Question: Starting with iOS 7, Apple have been using nicer rounded corners in visual elements such as icons. In iOS 11, these rounded corners are abundant in system UI elements, such as Control Center and many other places.

the 'cornerRadius' APIs on eg 'CALayer' etc are more basic.
Is there some API which gives you the nice new roundedness?
see for example this question:
<URL>
also see how the answers to the question are not good; a few years onwards, is there an Apple API which gives you this type of corner curve?
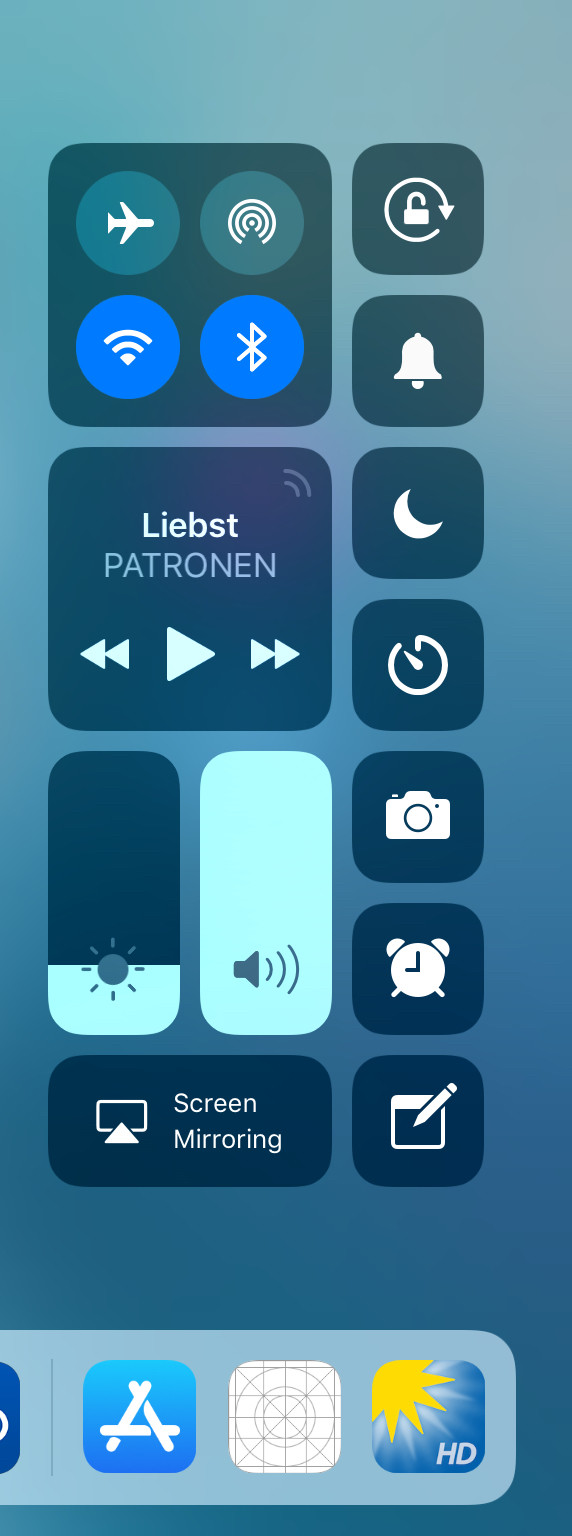
Answer: Now in iOS 13 and Xcode 11, you can use <URL>
Sample usage:
'''
yourLayer.cornerCurve = CALayerCornerCurve.continuous
'''